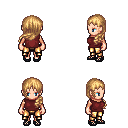
a pixel art fantasy rpg character, female body template, human, light skin, maroon sleeveless shirt, gold greaves, light blonde left-swept hairstyle, ghillies, four views (front, back, left, right), 2x2 character sprite sheet, small pixel art, hard edges, no anti-aliasing